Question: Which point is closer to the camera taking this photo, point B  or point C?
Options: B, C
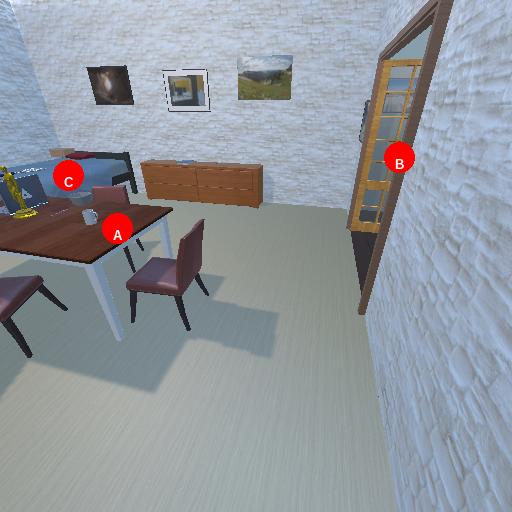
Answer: B